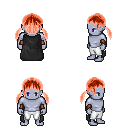
a pixel art fantasy rpg character, male body template, dark elf, purple skin, black cape, white pants, red twin-tailed hairstyle, leather bracers, four views (front, back, left, right), 2x2 character sprite sheet, small pixel art, hard edges, no anti-aliasing